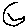
Label: moon